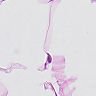
Metastatic tissue present: no